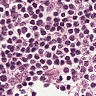
Metastatic tissue present: no